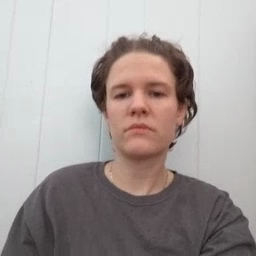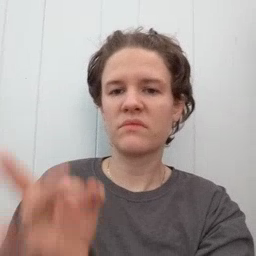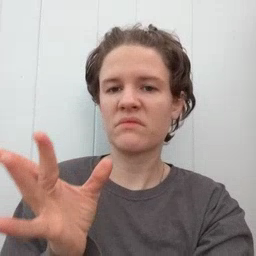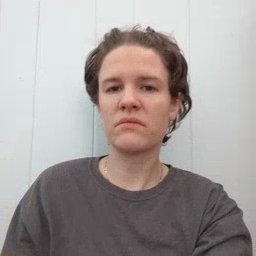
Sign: yucky